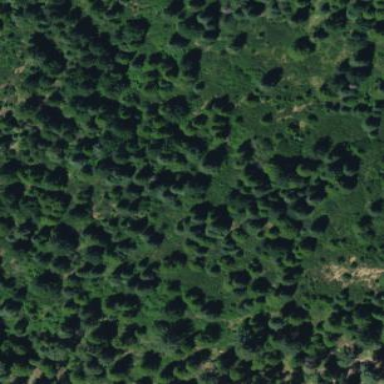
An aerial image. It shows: Forest area.